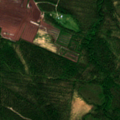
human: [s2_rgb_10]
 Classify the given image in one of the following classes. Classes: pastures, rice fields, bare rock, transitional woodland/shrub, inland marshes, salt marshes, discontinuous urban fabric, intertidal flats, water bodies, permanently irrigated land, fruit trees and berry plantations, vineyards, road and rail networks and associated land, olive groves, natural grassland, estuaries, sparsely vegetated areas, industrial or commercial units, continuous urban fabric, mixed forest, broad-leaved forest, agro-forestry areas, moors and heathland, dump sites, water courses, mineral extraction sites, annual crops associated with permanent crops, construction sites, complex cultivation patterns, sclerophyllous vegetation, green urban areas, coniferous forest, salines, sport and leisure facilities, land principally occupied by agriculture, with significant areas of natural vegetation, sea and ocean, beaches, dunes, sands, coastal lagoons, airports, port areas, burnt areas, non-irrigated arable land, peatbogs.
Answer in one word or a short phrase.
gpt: coniferous forest, transitional woodland/shrub, peatbogs